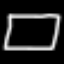
Label: square